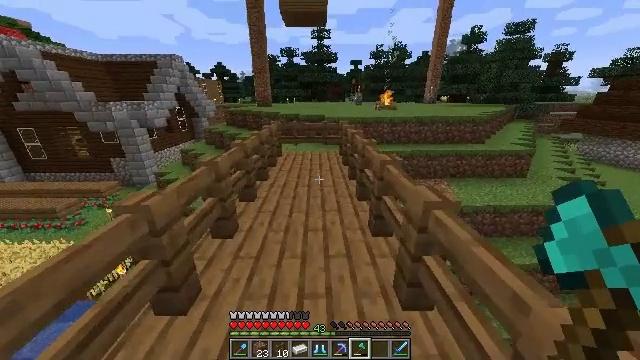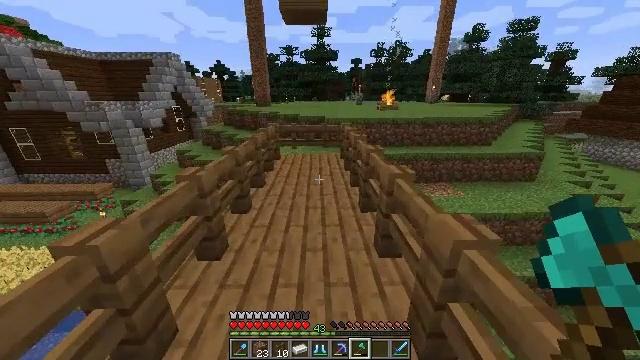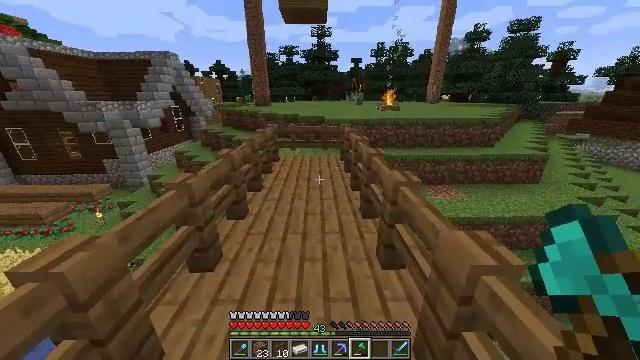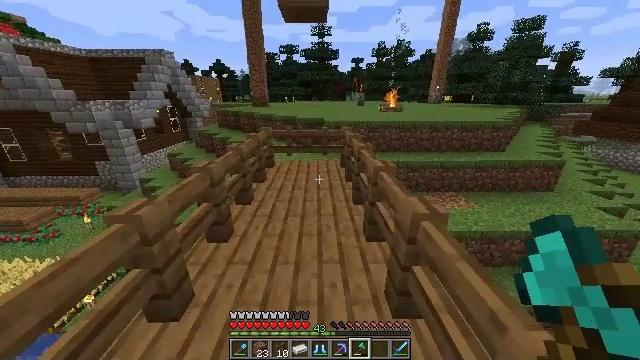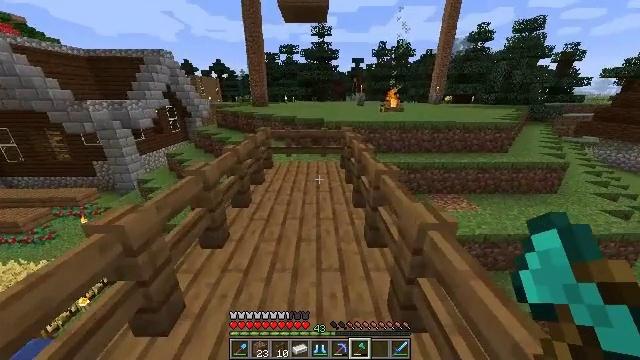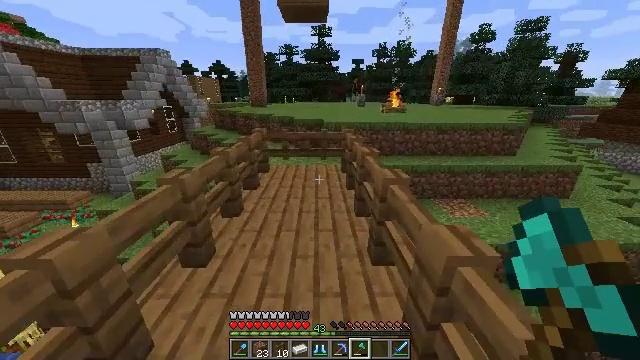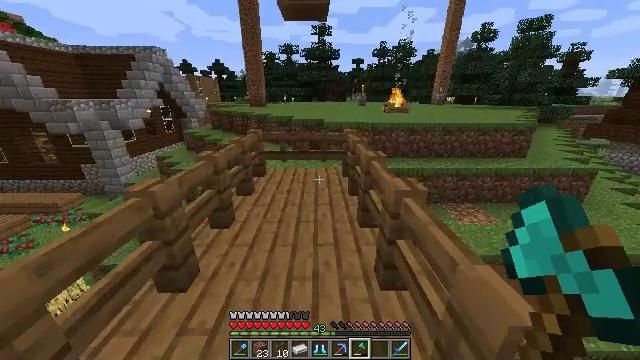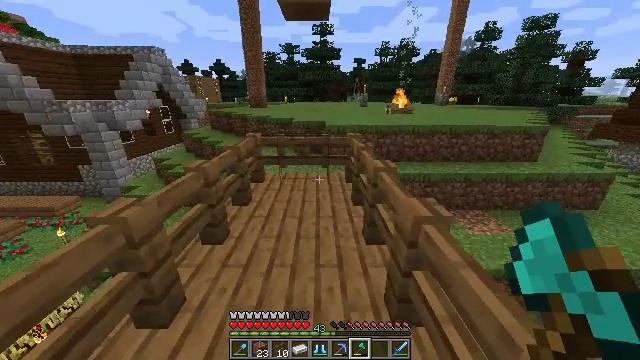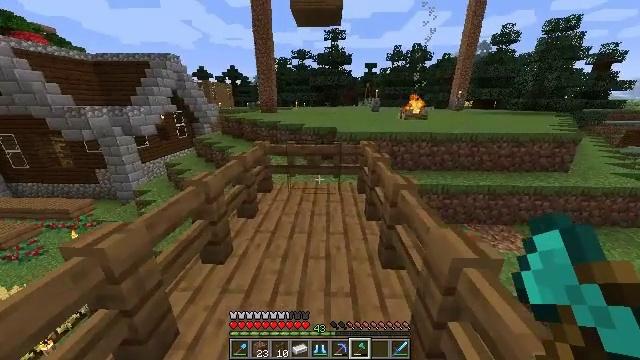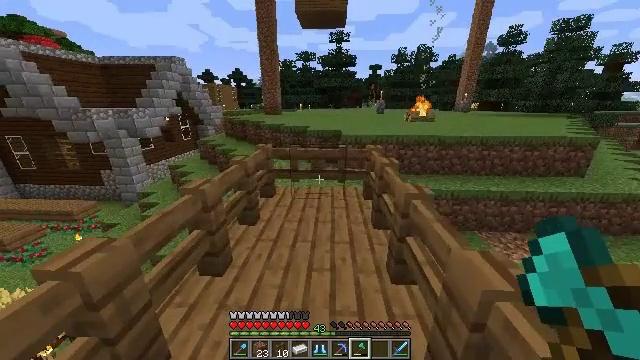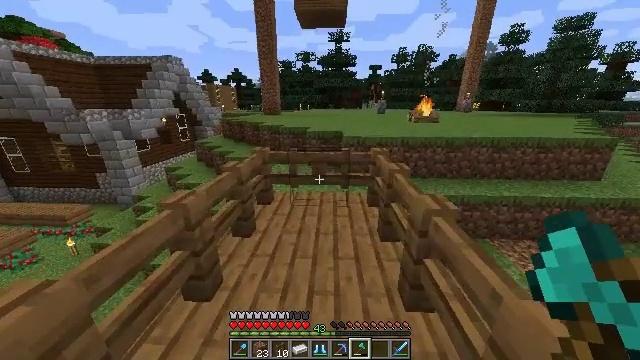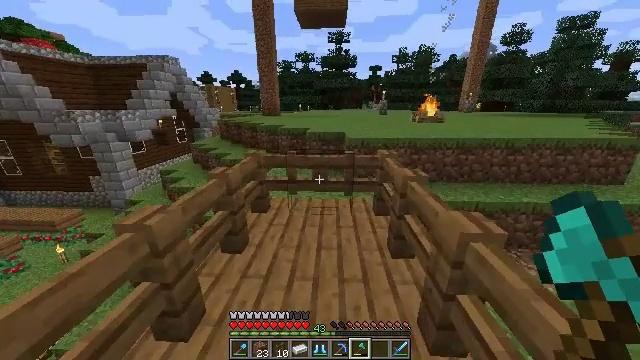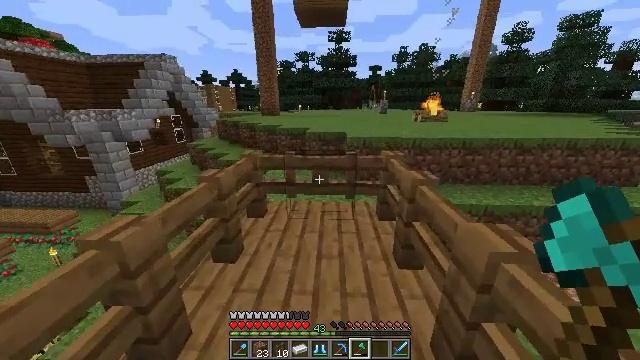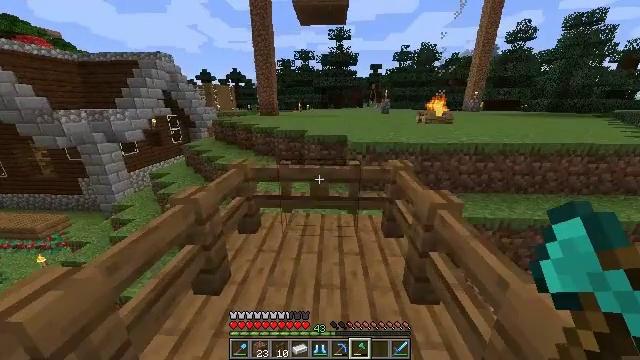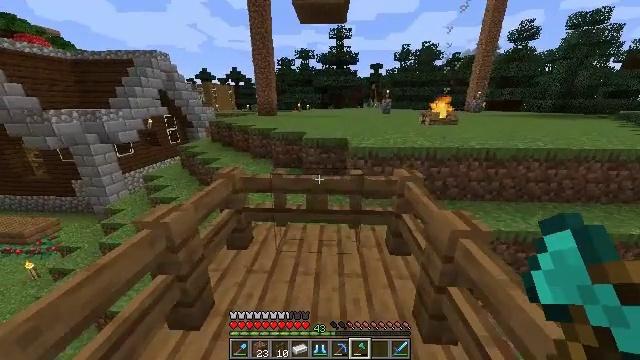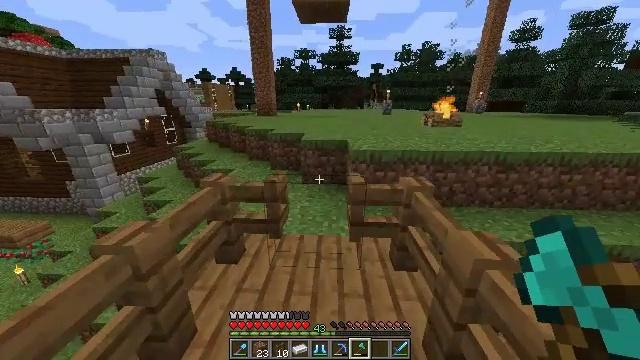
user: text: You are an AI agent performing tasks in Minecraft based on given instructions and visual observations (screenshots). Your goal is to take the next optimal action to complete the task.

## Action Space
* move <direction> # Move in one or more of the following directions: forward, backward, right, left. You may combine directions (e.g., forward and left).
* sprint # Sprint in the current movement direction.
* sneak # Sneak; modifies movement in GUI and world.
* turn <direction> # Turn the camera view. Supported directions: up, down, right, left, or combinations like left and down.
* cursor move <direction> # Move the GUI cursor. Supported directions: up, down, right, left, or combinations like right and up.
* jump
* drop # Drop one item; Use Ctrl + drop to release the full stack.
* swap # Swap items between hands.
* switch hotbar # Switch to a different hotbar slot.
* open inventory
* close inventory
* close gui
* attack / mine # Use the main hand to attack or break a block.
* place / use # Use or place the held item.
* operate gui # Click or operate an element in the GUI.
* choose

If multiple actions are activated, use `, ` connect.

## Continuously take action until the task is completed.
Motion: motion action
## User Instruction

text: Remove chainmail leggings from the inventory.
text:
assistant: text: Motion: move forward, sprint
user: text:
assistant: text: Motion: move forward, sprint
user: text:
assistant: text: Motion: move forward, sprint
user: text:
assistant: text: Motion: move forward
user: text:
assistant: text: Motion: move forward
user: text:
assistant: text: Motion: move forward, sprint
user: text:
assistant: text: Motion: move forward, sprint
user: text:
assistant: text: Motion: move forward, sprint, turn left and up
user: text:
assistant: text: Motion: move forward, sprint, turn left
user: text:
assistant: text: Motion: move forward
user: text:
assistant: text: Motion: move forward
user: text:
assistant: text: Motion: move forward, sprint
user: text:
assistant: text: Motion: move forward, sprint
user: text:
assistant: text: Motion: move forward, sprint
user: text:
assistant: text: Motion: move forward, sprint, use / place
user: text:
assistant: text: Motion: move forward, sprint, use / place
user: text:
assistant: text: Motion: move forward, turn right and down, use / place
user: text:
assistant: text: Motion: move forward, turn right
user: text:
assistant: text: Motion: move forward, turn right
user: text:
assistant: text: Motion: move forward, turn right and down
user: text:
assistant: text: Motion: move forward, turn right and down
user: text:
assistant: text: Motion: move forward, turn right and down
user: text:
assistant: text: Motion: move forward and move left, turn right and down
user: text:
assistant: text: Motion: move forward and move left, turn right and down
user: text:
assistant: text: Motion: move forward and move left, turn right and down
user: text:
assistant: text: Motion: move left, turn right and down
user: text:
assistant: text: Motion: move left, turn right and down
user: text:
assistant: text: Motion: turn right and down
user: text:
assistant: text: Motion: turn right
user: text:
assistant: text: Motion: turn right